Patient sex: M
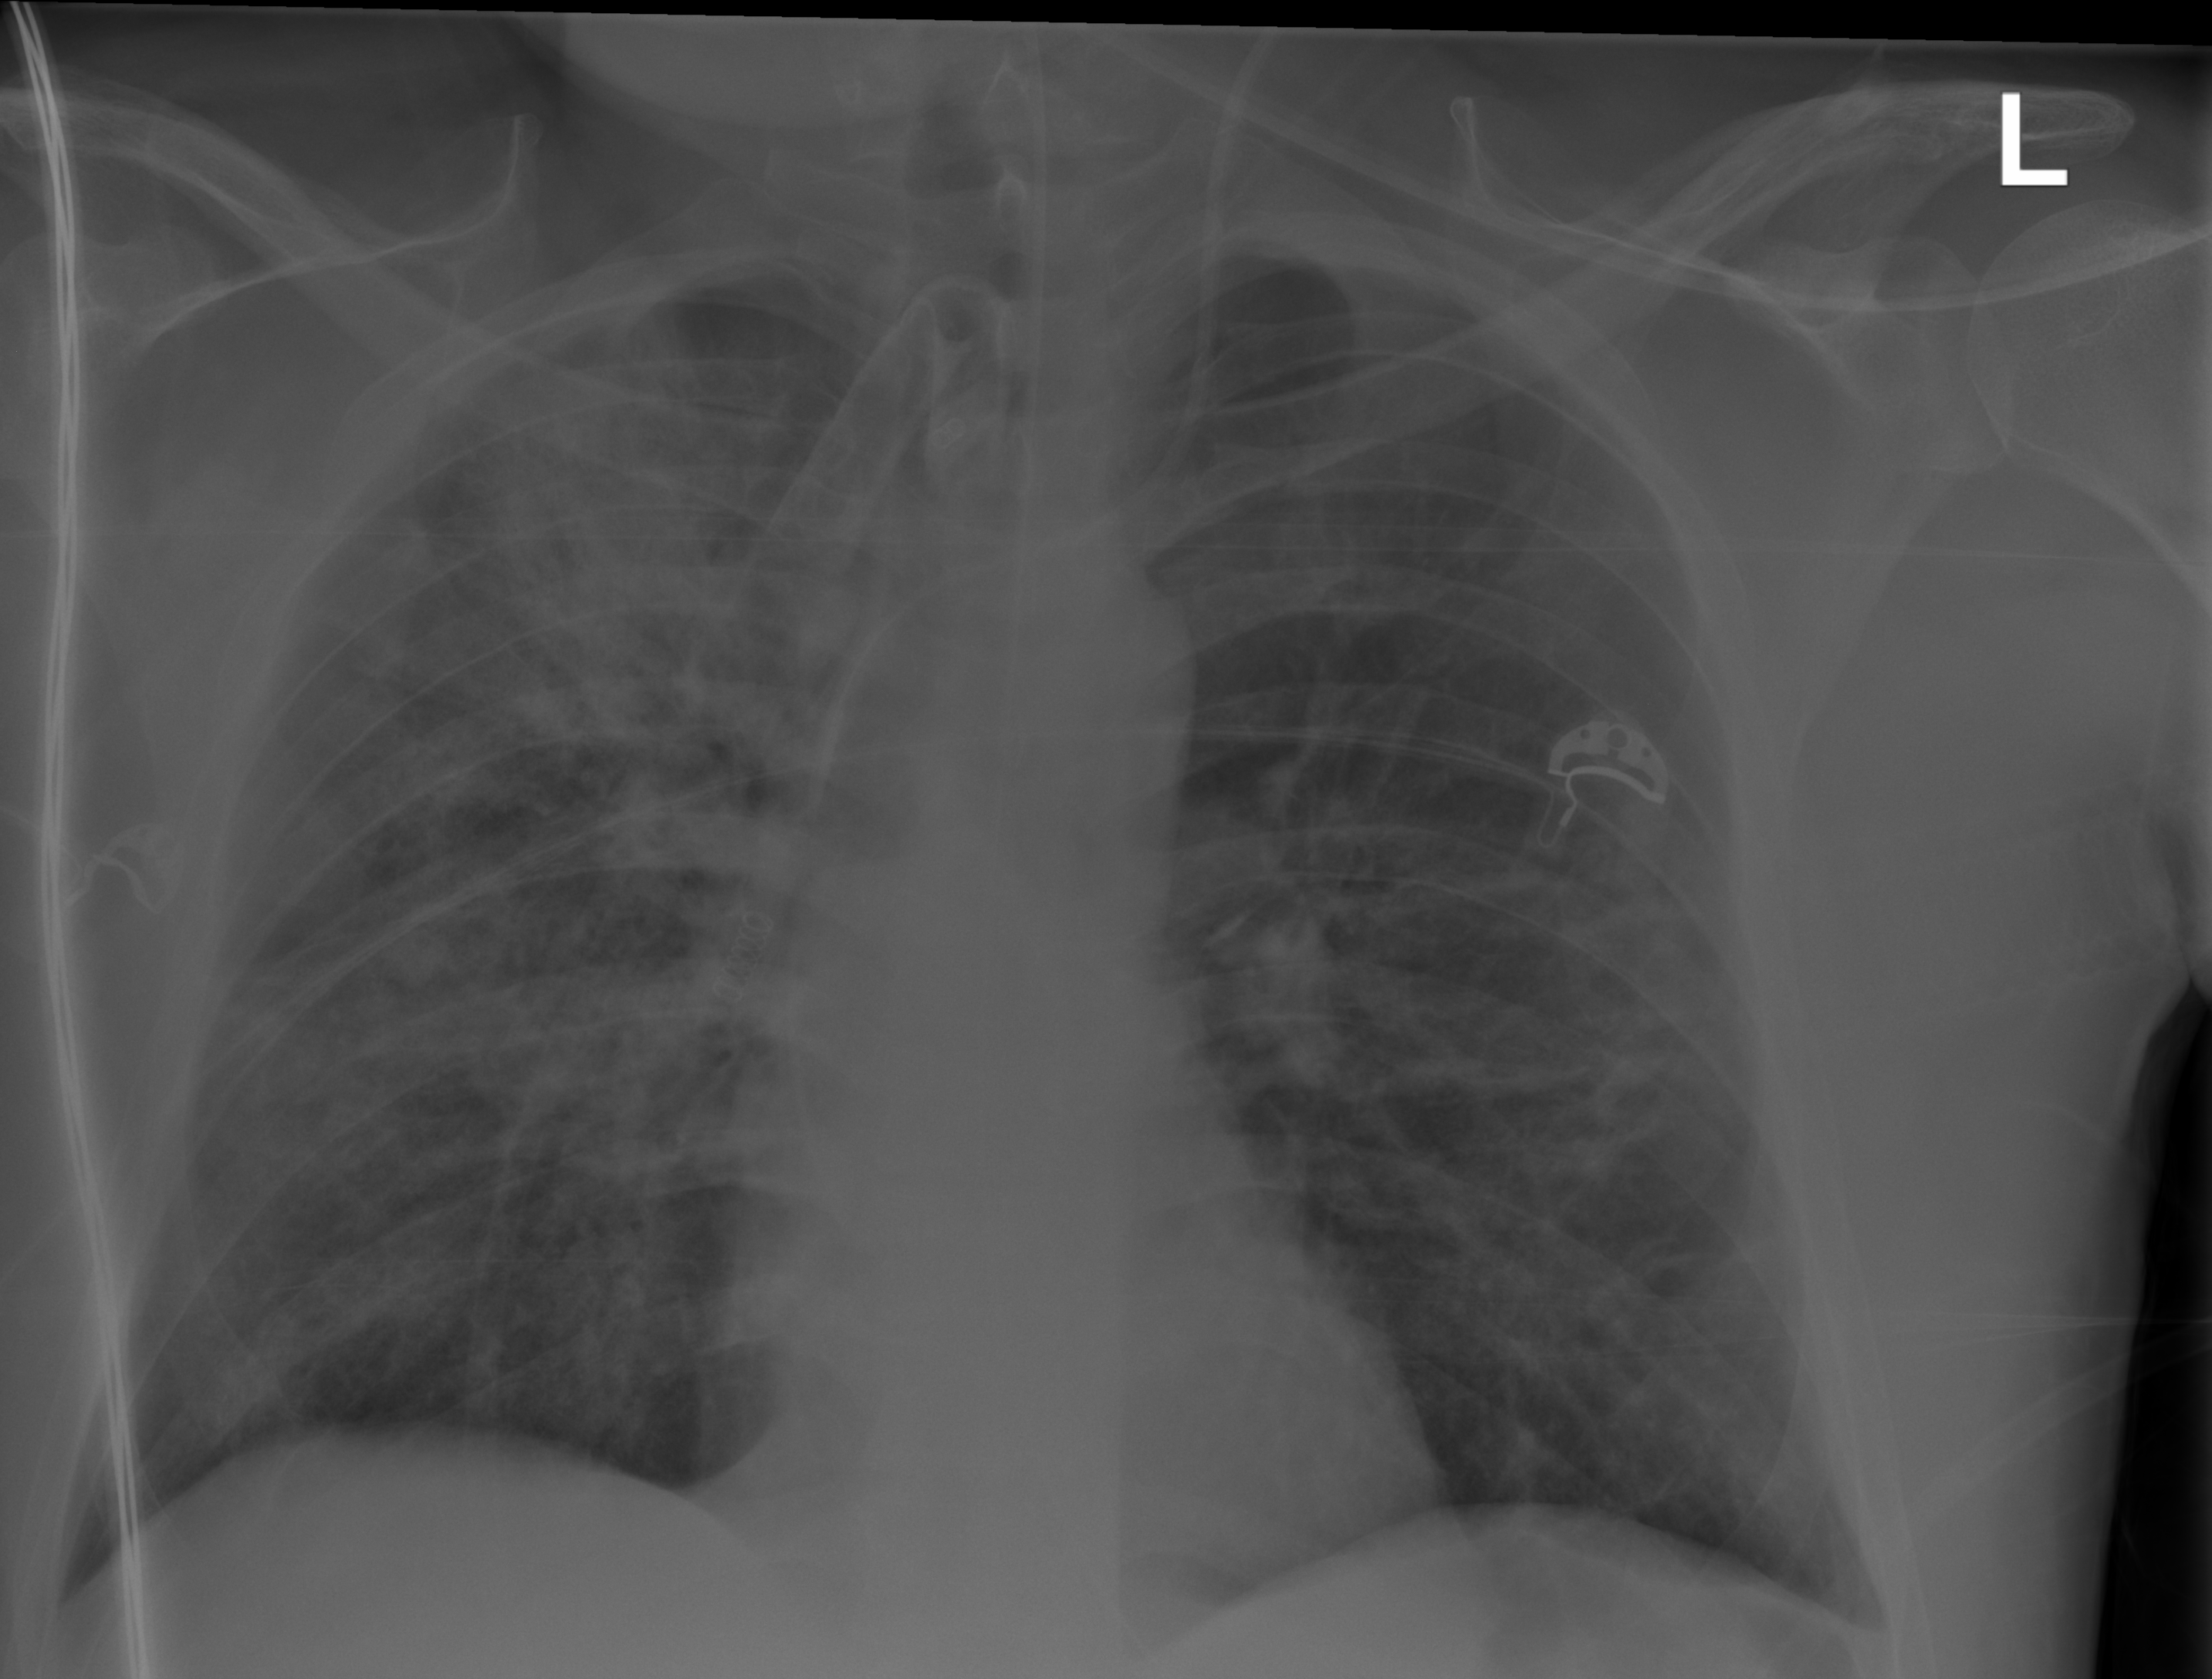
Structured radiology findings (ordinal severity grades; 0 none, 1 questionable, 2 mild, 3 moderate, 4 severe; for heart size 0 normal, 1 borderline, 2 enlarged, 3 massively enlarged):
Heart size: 0
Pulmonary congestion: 2
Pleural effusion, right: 0
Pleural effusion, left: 0
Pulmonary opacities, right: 3
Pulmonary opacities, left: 2
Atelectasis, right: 3
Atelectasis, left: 2